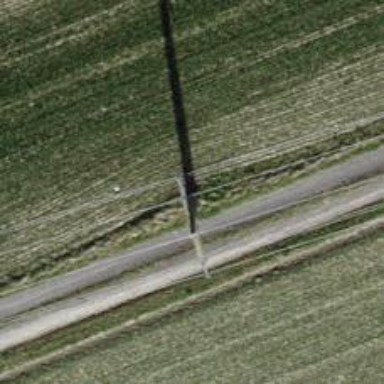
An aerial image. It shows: Concrete power pole.